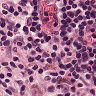
Metastatic tissue present: no